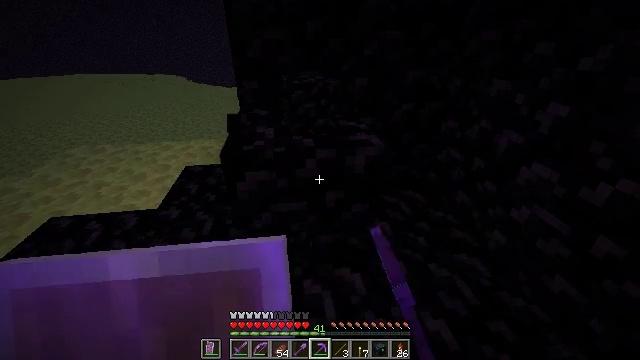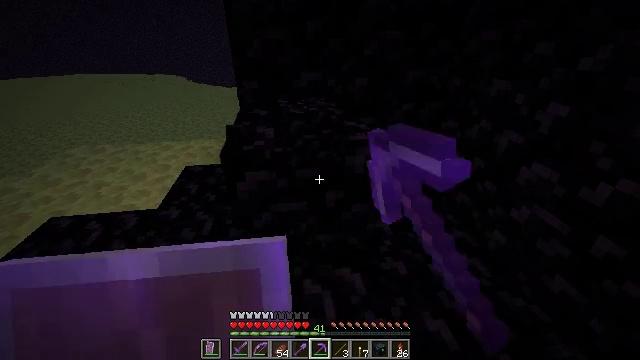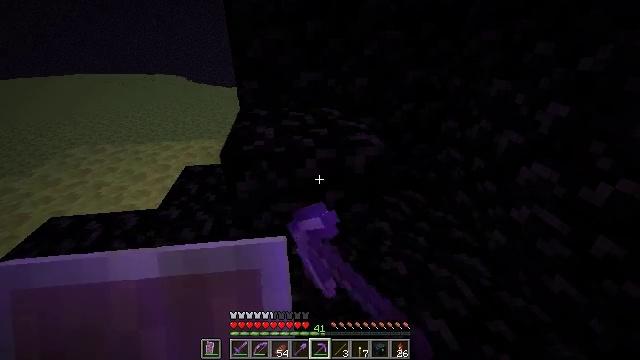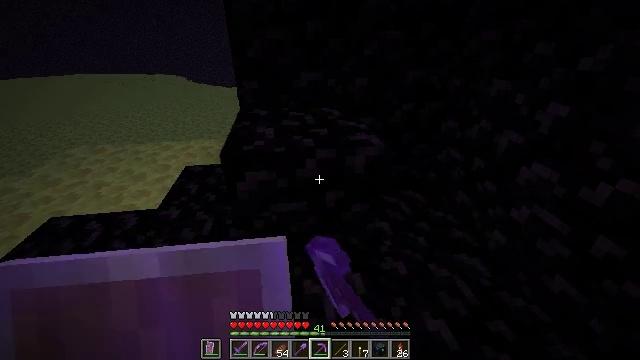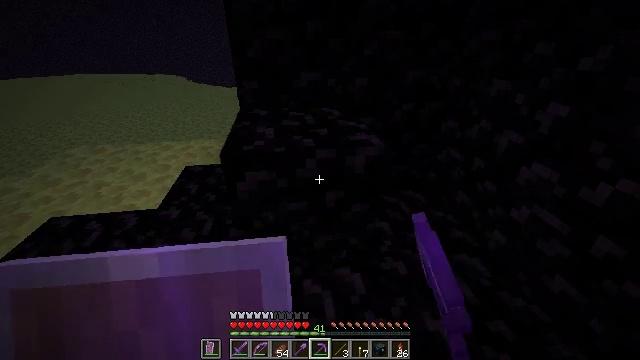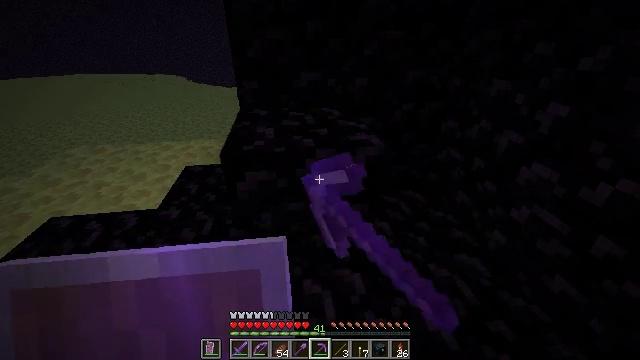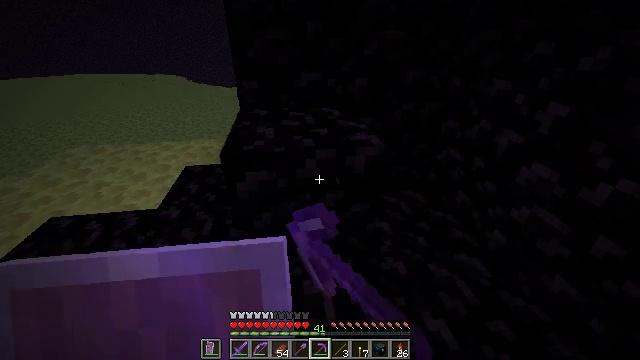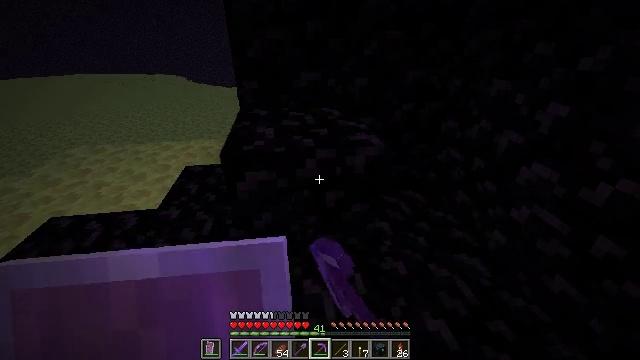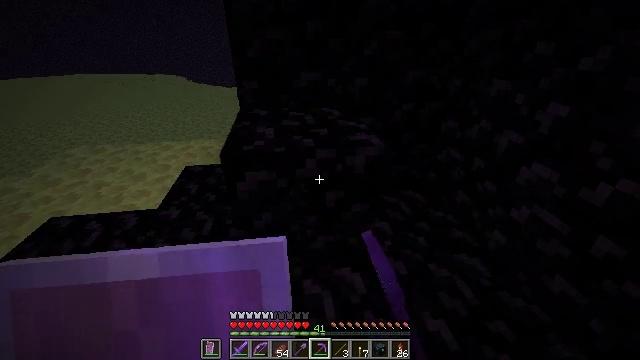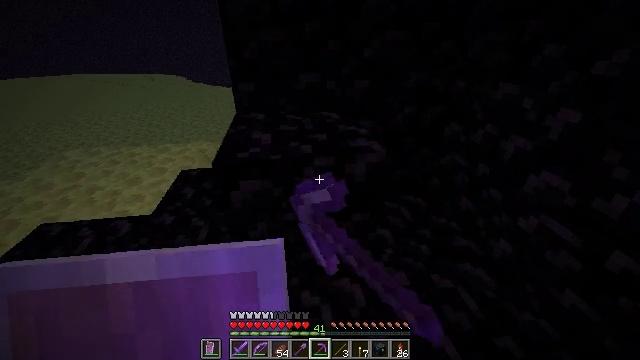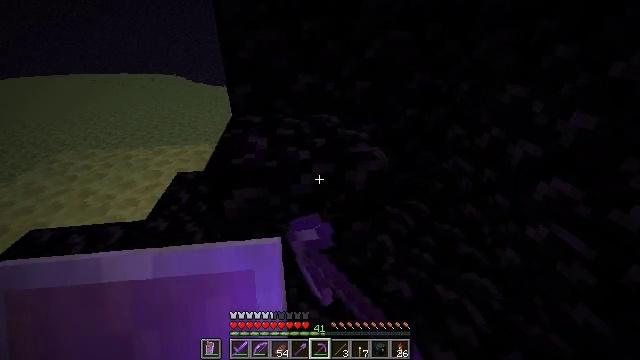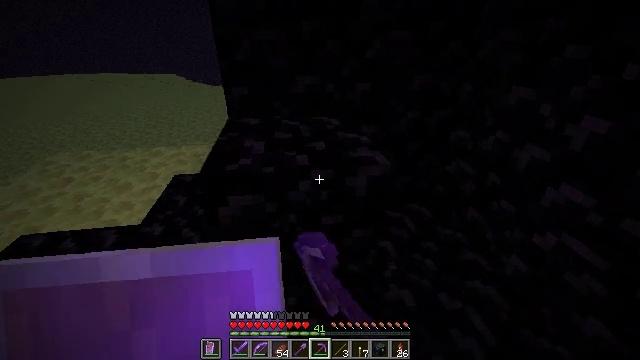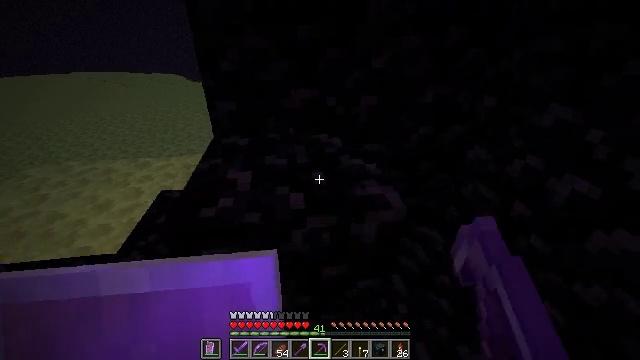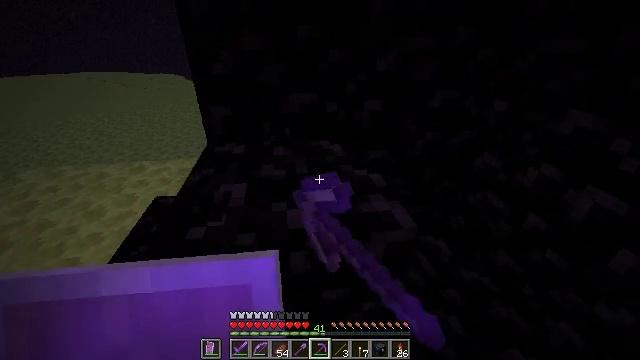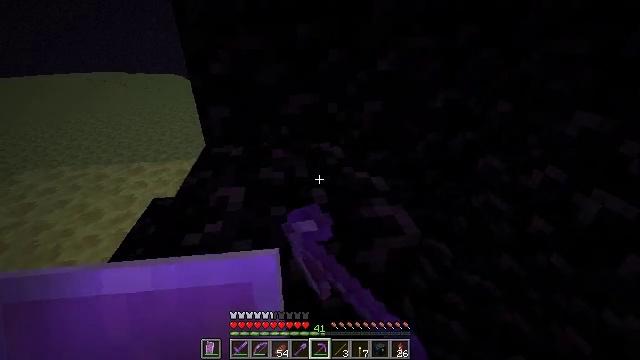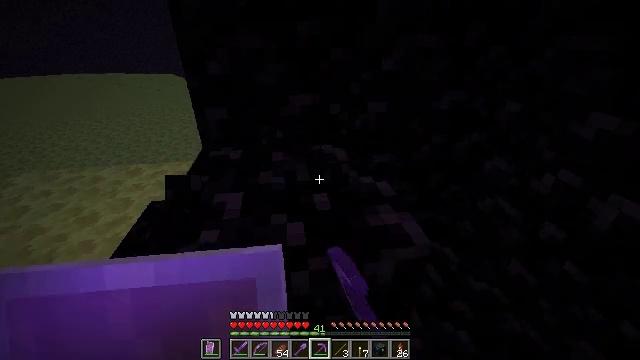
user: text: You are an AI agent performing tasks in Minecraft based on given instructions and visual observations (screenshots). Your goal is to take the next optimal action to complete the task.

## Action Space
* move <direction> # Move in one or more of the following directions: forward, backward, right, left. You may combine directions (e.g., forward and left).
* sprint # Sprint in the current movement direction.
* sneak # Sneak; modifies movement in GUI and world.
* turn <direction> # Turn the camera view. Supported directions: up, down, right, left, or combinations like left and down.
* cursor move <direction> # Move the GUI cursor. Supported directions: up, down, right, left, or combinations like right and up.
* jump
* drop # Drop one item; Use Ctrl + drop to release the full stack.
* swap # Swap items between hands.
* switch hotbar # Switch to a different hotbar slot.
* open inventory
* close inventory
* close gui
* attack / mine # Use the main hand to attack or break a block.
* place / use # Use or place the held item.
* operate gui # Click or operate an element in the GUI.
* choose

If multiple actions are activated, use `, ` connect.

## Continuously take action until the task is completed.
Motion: motion action
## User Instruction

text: Mine the tough obsidian.
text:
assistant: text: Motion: attack / mine
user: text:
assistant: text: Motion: attack / mine
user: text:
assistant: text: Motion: attack / mine
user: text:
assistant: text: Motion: attack / mine
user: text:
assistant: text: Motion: attack / mine
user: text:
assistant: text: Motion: attack / mine
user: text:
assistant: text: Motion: attack / mine
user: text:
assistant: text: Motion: attack / mine
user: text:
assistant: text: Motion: move forward, attack / mine
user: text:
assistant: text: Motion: move forward, attack / mine
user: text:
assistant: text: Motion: move forward, attack / mine
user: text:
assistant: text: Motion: move forward, attack / mine
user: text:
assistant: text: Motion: attack / mine
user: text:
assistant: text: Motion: attack / mine
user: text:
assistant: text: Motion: attack / mine
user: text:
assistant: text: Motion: attack / mine
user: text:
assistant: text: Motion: attack / mine
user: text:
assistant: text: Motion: attack / mine
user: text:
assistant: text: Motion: attack / mine
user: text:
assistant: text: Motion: attack / mine
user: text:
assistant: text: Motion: attack / mine
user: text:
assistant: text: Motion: attack / mine
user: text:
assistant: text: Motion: attack / mine
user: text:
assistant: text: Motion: attack / mine
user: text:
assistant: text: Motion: attack / mine
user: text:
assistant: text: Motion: attack / mine
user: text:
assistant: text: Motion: attack / mine
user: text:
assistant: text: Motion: attack / mine
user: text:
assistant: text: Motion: attack / mine
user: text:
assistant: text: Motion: attack / mine